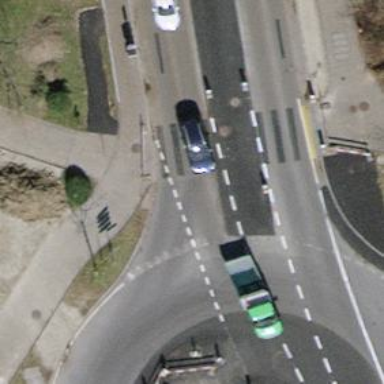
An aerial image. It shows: Asphalt footway with marked crossing and pedestrian island.